Field crop: tomato
Growth stage: 2
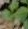
Species: solanum